Question: I'm pretty sure there's a better way to do this and I wanted to get some feedback.
## The Components
I have the following (simplified):
- 'Item''IItem'- 'Doodad''List<IItem>'- 'IItemExistenceVerifier''bool ItemExists(string ItemToCheck)'- 'StandardCachedItemExistenceVerifier''FillCache(List<IITem> items)'- 'DoodadValidator''IItemExitenceVerifier''Validate''ItemExists(item)'
Attempt At a Diagram to express this:

## The Goal
- 'StandardCachedItemExistenceVerifier''StandardNonCachedItemVerifier'
## The Question/Problem
In the current structure:
- 'IItemExistenceVerifier'- 'FillCache()'
## Potential Options
Maybe I could:
- 'FillCache()''StandardNonCacheItemVerifier'- 'IItemExistenceVerifier''ICacheDrivenVerifier''FillCache()'-
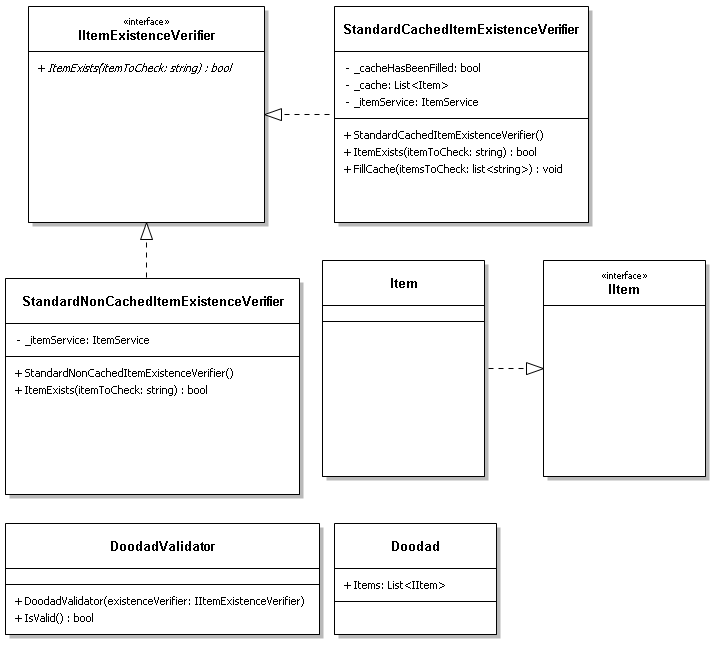
Answer: As usually stated by <URL>, caching is a cross-cutting concern and thus can be solved using decorator. I don't know your final goal, but I assume it is 'if the cache exists, use cache. If not, get from query and put in cache'.
What you need is to separate the operation into 2 class, one class to retrieve the object, and another to verify.
Here is an example:
'''
public interface IItemRetriever{
public IEnumerable<IItem> GetList();
}
public class StandardItemRetriever : IItemRetriever{
public IEnumerable<IItem> GetList(){
// returning the data
}
}
public class CachedStandardItemRetriever : IItemRetriever{
public CachedStandardItemRetriever(StandardItemRetriever standardItemRetriever){
// property assignment
}
IEnumerable<IItem> items;
public IEnumerable<IItem> GetList(){
if(items == null || !items.Any())
{
items = this.standardItemRetriever.GetList();
}
return items;
}
}
public class StandardItemExistanceVerifier{
public StandardItemExistanceVerifier(IItemRetriever iItemRetriever){
// property assignment
}
}
'''
With this, your verifier will only need to be injected by a 'IItemRetriever', in which can be standard or cached.
'''
new StandardItemExistanceVerifier( new CachedStandardItemRetriever(new StandardItemRetriever()) );
new StandardItemExistanceVerifier( new StandardItemRetriever() );
'''